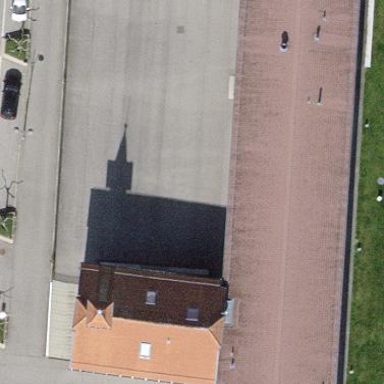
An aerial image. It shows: Commercial building.